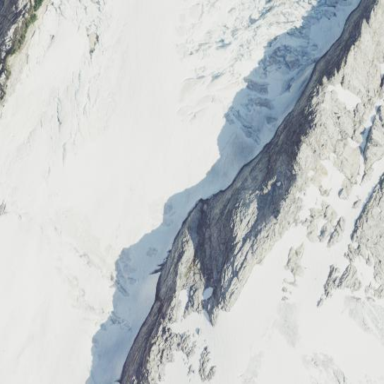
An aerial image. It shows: Stunning view of glacier.